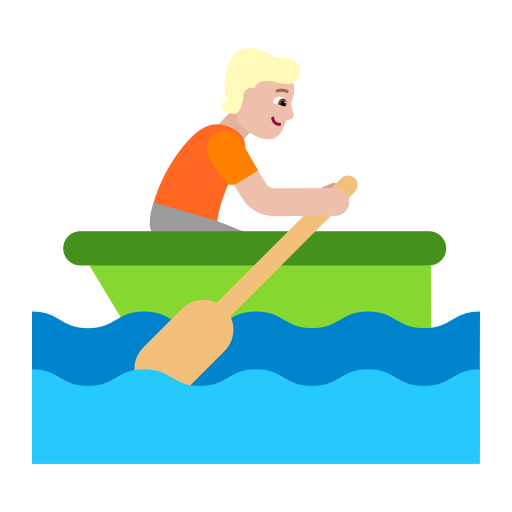
person rowing boat flat  light